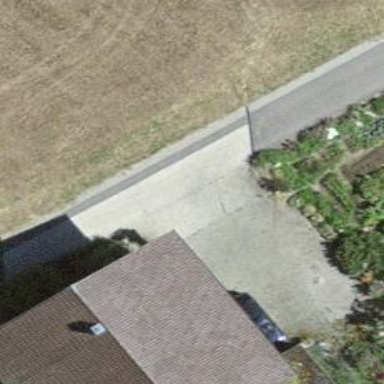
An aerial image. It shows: Driveway.